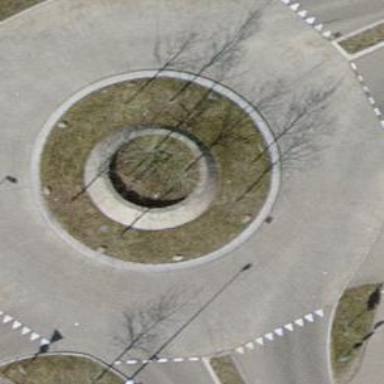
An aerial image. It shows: Asphalt road that is secondary route leading to roundabout.